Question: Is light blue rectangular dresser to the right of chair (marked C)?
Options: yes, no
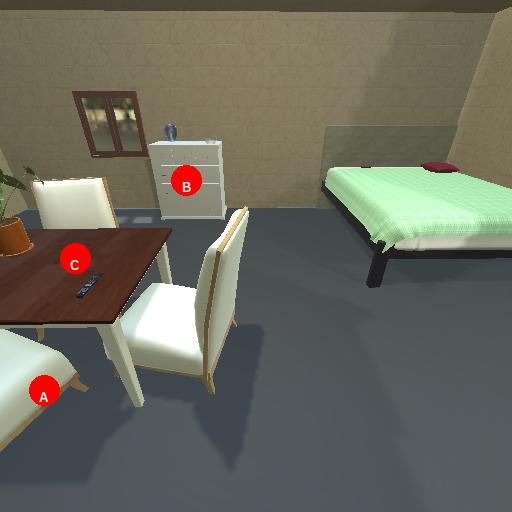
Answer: yes